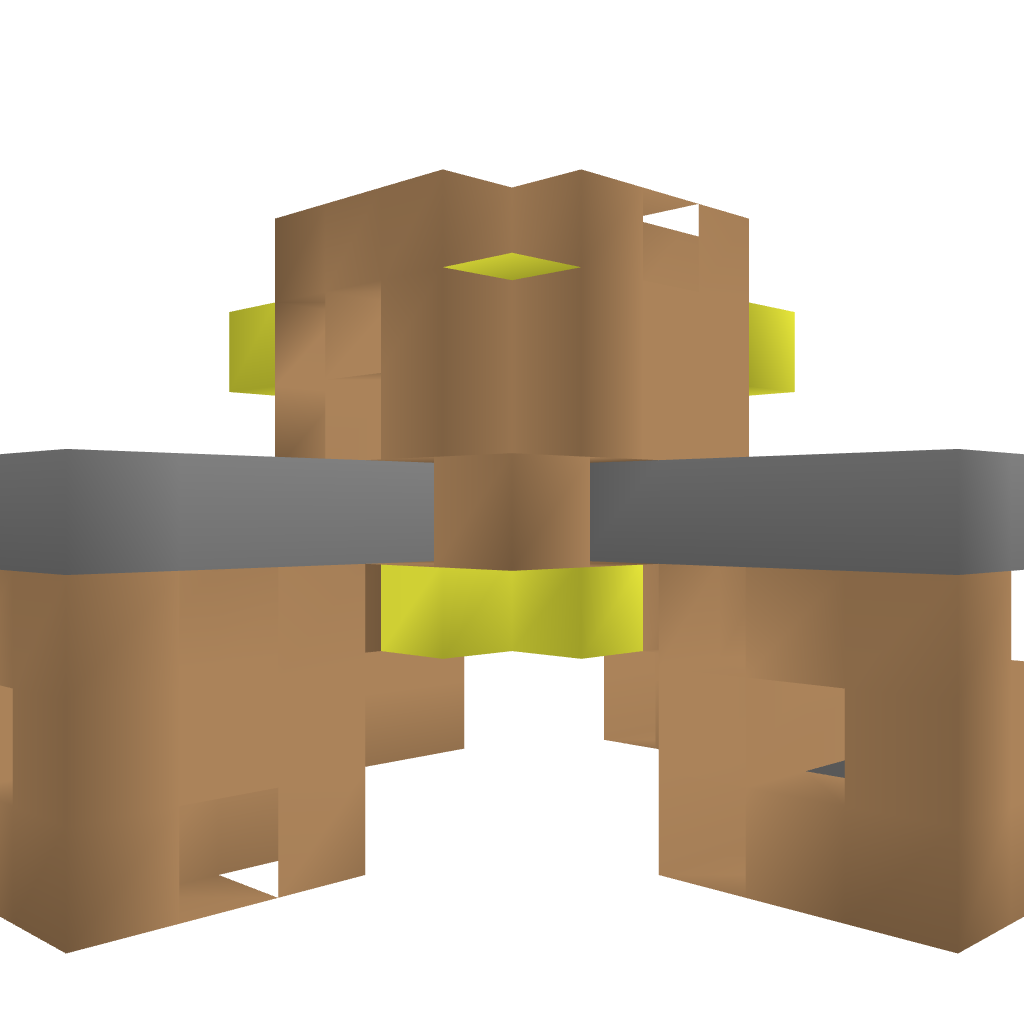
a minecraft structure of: Lamp Schematic bad low quality